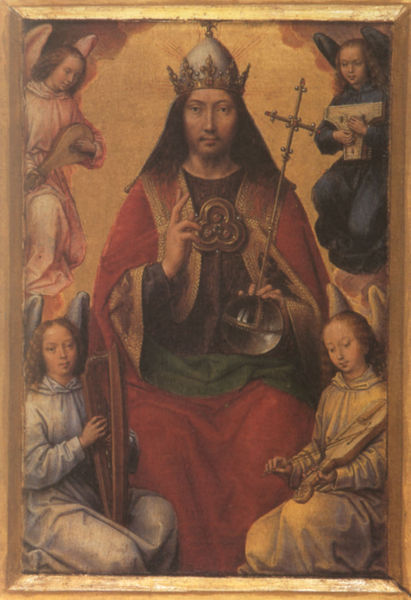
Titel: Triptychon der irdischen Nichtigkeit und himmlischen Erlösung
Künstler: Hans Memling
Institution: Straßburg, Musée des Beaux-Arts
Schlagwörter: flügel, gemälde, hand, himmel, umhang, grün, sitzen, bunt, glas, haar, rot, hochformat, arm, rahmen, portrait, gewand, gold, haare, mantel, sitzend, instrumente, musik, krone, engel, farbig, stab, farbe, könig, thron, vier, kreuz, kugel, ecken, geige, gestus, christus, jesus, erhoben, religiös, segen, segnen, edelstein, heiliger, laute, kirchlich, harfe, goldgrund, insignien, zepter, heiligenbild, dreifaltigkeit, zither, reichsapfel, segnend, heidnisch, saiteninstrumente, anti christlich, schädlich